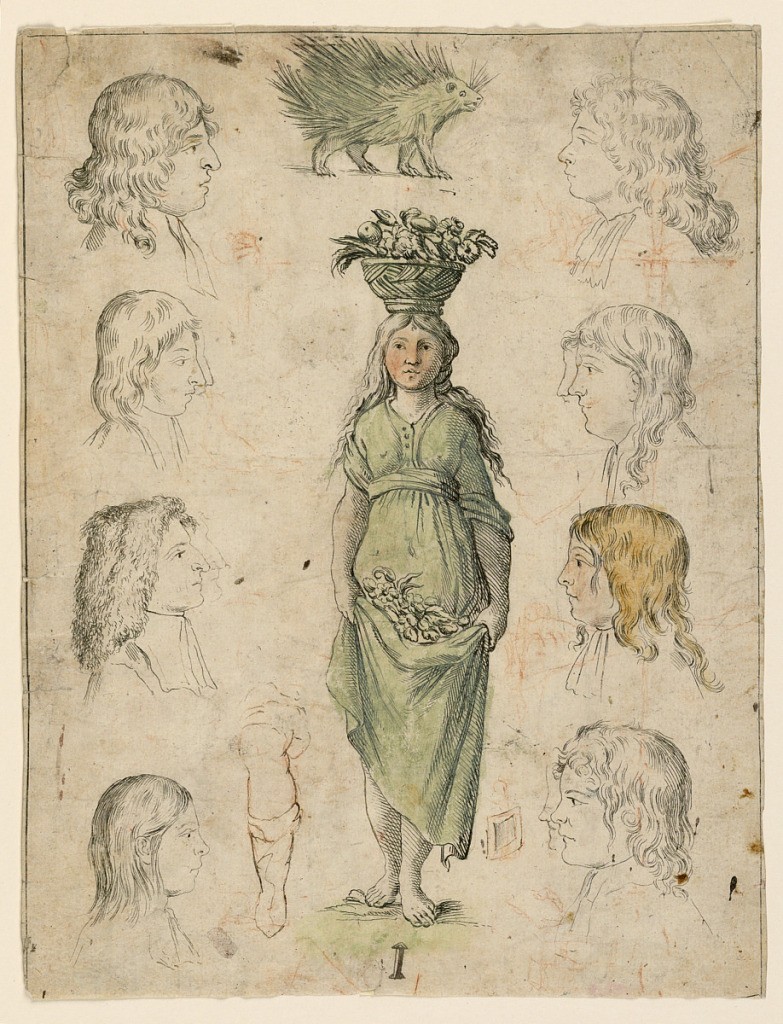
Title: Proofs for four plates of "Alfabeto in Sogno" [Dream Alphabet]: Letter I
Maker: Giuseppe Maria Mitelli, 1634 – 1718
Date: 1683
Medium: Red crayon on white laid paper
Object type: Print
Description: Central image of a girl carrying a flower basket that forms the letter "I" with additional drawings of eight profiles of men and boys; a hedgehog.  Reverse: an eye; a subdivided square; graphite.